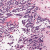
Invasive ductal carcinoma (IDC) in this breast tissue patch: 1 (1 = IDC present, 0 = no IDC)